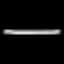
Label: line